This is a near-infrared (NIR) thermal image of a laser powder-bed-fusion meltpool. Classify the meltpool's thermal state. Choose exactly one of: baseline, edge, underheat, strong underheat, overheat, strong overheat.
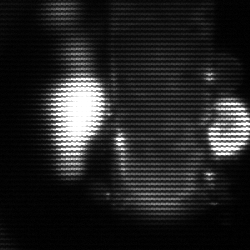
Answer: strong underheat